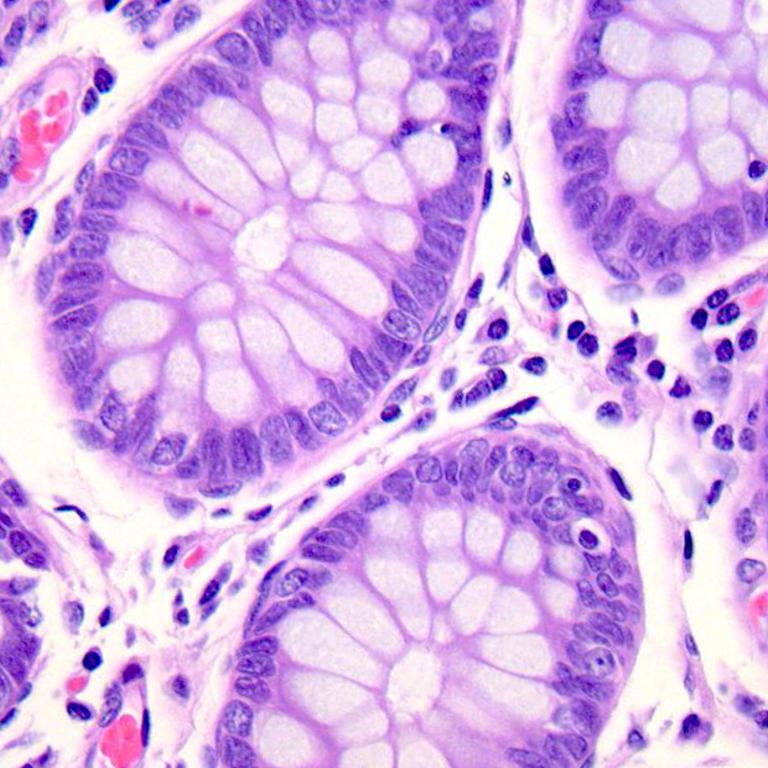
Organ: colon
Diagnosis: benign